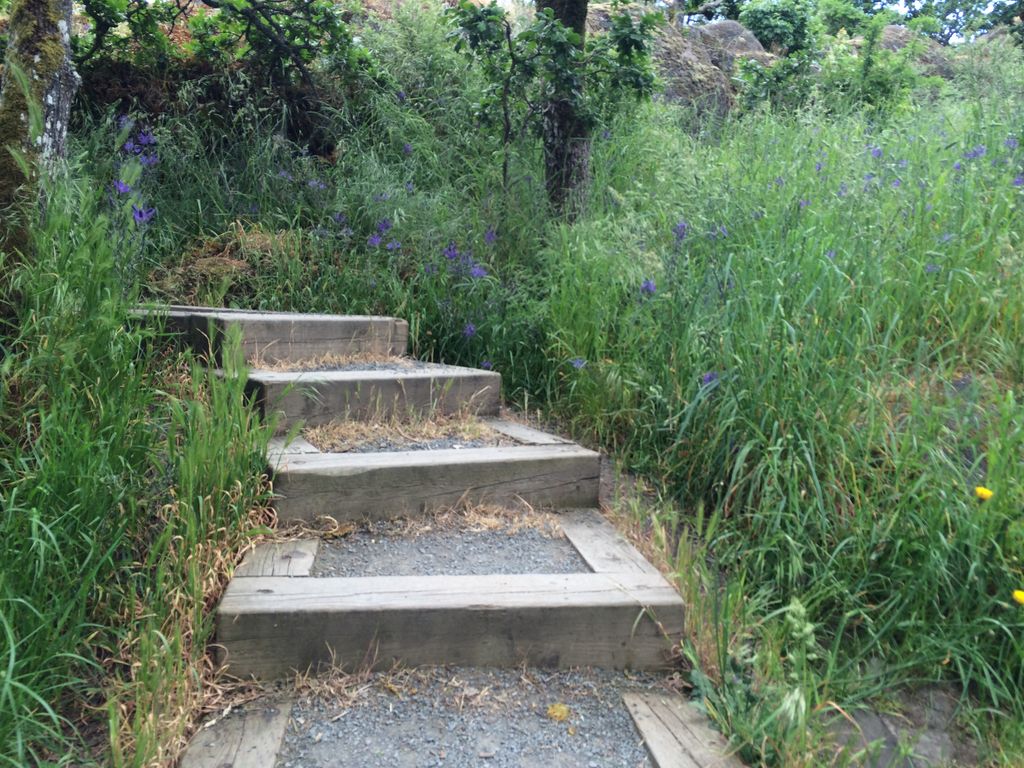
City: victoria